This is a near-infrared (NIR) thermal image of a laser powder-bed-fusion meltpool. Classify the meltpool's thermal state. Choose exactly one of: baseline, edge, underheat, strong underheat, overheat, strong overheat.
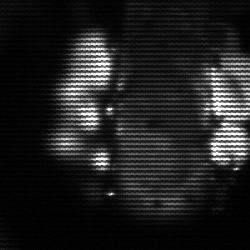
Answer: strong underheat